Question: I have the following error when open my application.

I'm use 'windows 7 32bit' platform, and 'Qt v5.3.1' with 'MinGW 4.8.2 - 32bit' compiler .
All dll's files with 'Qt5Core.dll' for '5.3.1' version already exists .
I don't know how to solve this problem.
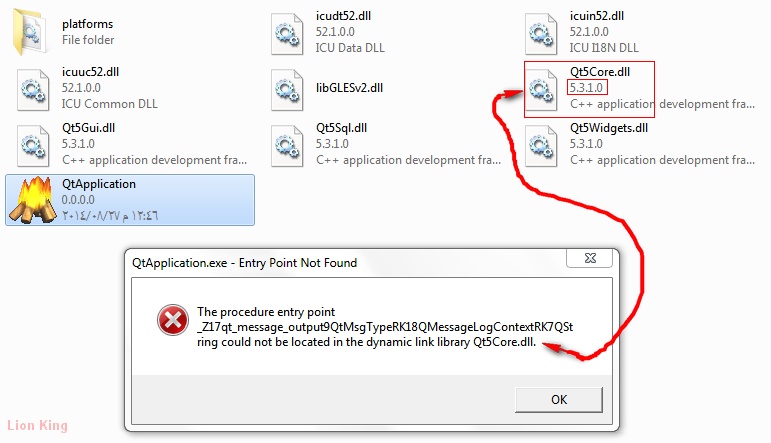
Answer: Probably you get this error because you use dlls from QtCreator directory which was not compiled with 'mingw' (often QtCreator compiled with Microsoft visual studio on Windows)
You should use dlls from 'C:\Qt\Qt5.0.1.0.1\mingw47_32in' (for example) .
App which was compiled with 'mingw' needs dll which compiled with 'mingw' too.